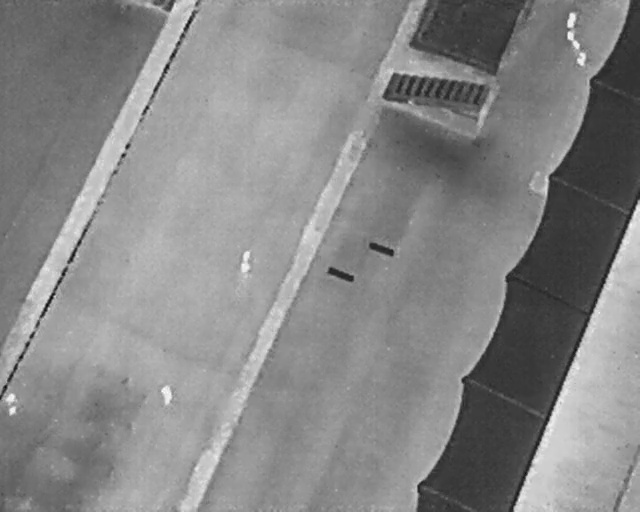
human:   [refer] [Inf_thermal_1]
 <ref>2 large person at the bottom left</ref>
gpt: <box>[[23, 76, 27, 78, 2], [0, 77, 3, 80, 2]]</box>